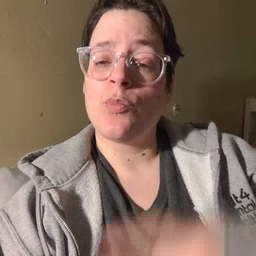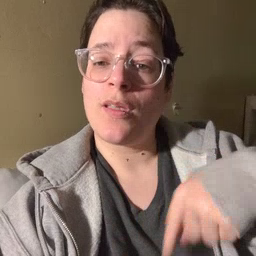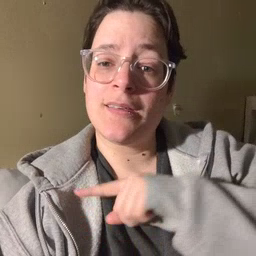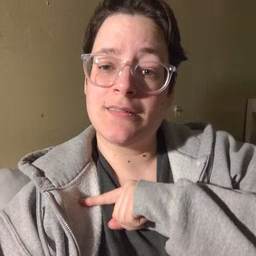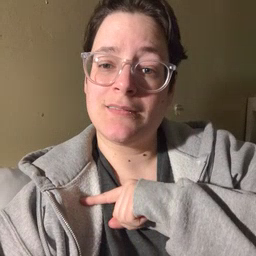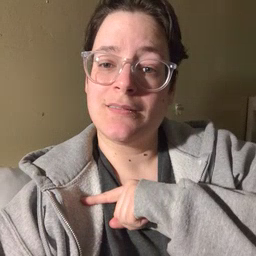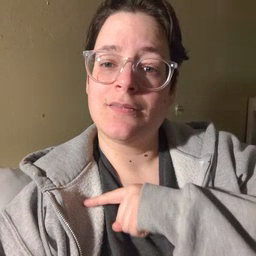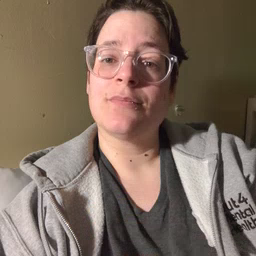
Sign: weus